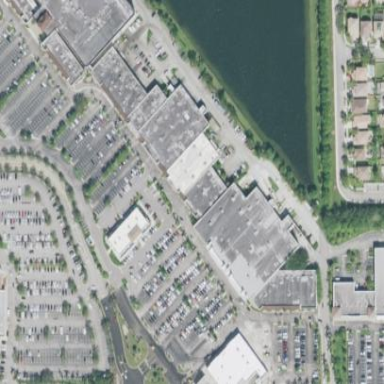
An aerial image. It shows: Retail area that is mall.